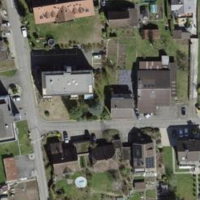
EUNIS habitat code: 54
Species observed at this site:
Cardamine pratensis